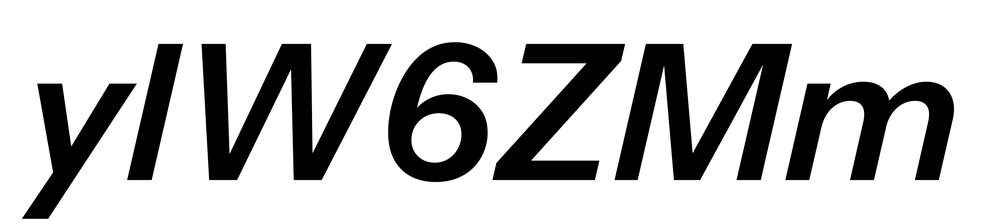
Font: InstrumentSans-Italic_SemiBold_Italic